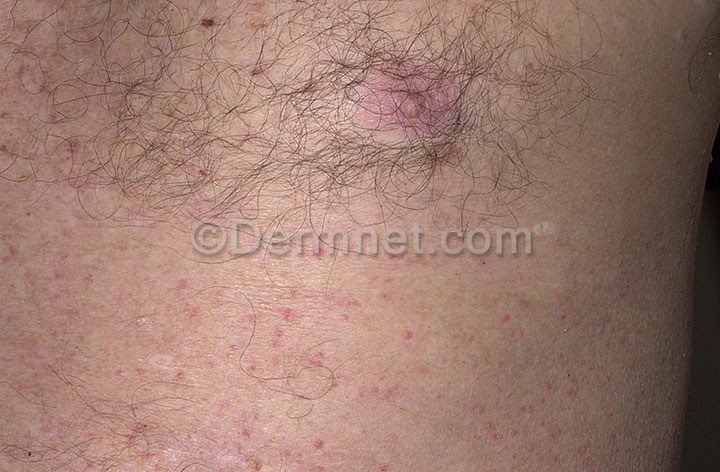
Disease: Bullous Disease Photos